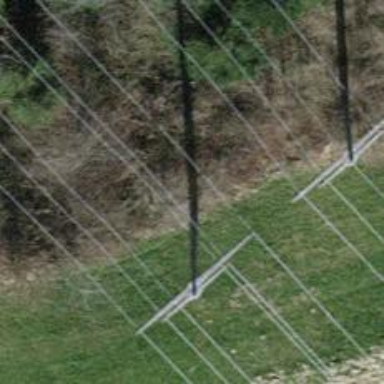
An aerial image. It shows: Power line is depicted.